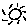
Label: sun